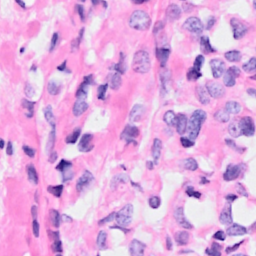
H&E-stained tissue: Breast